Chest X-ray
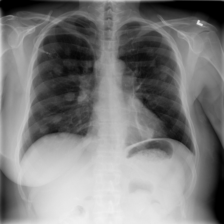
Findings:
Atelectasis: negative
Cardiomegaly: negative
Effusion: negative
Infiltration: negative
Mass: negative
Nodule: positive
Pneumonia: negative
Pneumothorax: negative
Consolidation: negative
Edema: negative
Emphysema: negative
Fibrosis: negative
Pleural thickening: negative
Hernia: negative